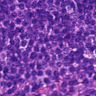
Metastatic tissue present: no